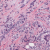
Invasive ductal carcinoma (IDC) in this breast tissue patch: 1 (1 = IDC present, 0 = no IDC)